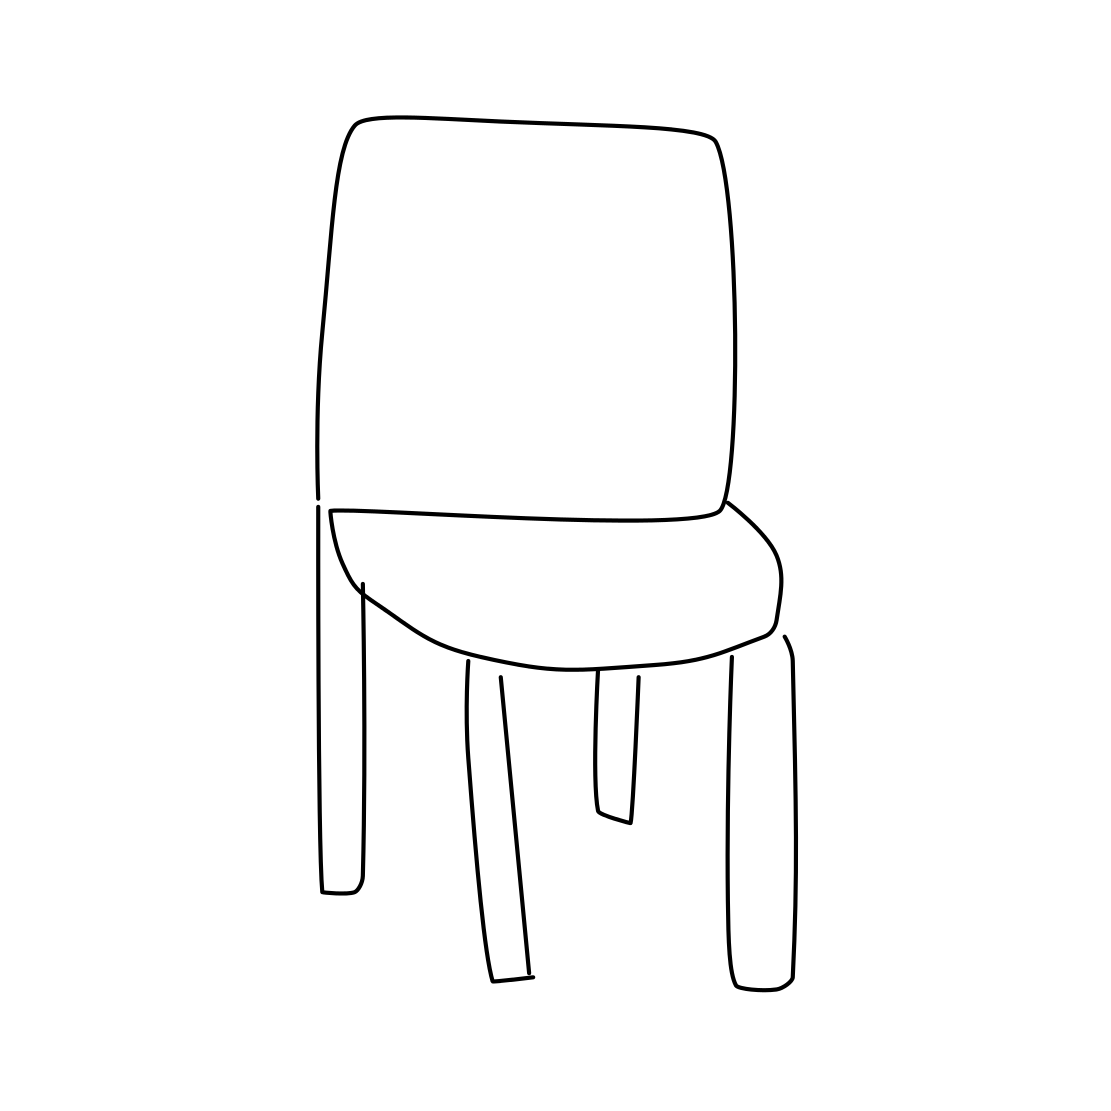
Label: chair